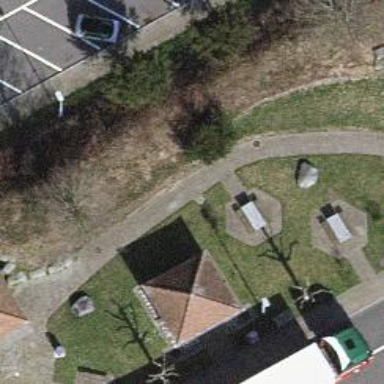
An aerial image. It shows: Picnic table located in leisure land area.